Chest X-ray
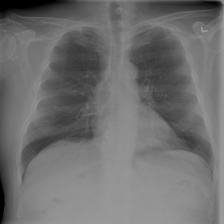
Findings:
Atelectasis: negative
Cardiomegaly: negative
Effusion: negative
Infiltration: negative
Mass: negative
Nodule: negative
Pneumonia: negative
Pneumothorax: negative
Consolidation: negative
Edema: negative
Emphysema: negative
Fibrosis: negative
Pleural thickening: negative
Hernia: negative